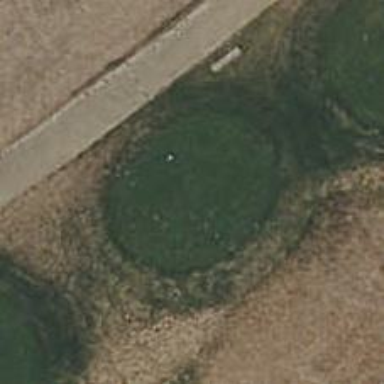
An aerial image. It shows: Golf tee.